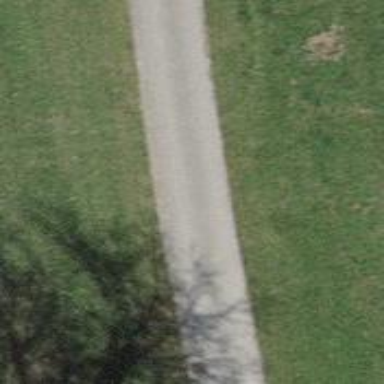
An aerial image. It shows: Asphalt track with grade1 surface.